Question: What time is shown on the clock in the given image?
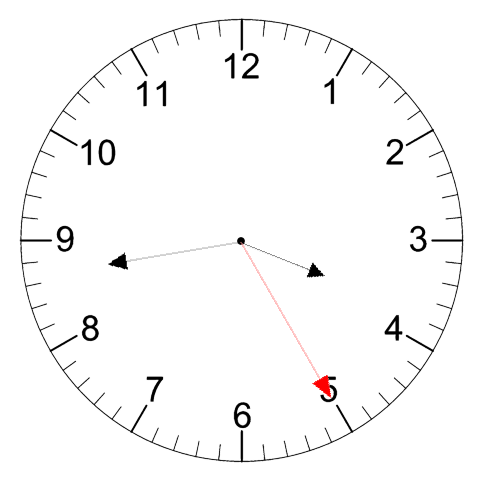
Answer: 03:43:25